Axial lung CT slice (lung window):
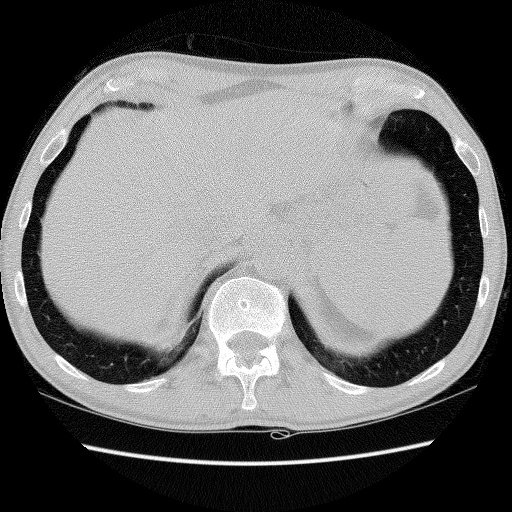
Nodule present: no